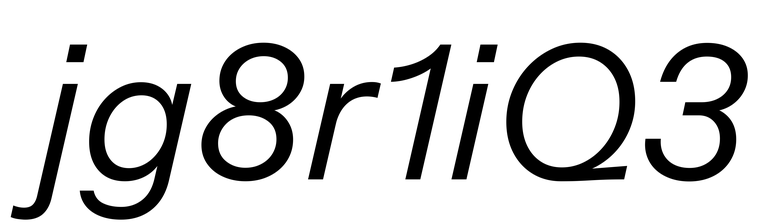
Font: InstrumentSans-Italic_Italic